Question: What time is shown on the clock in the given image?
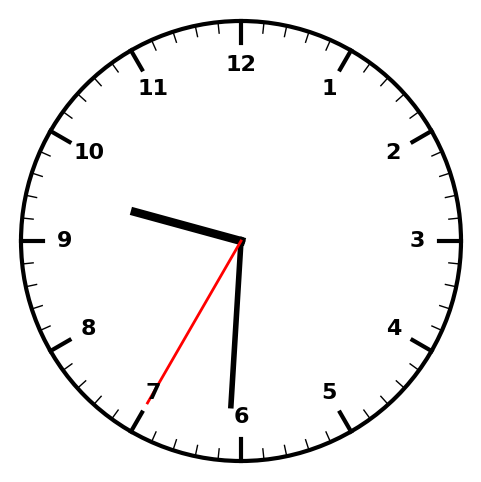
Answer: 09:30:35